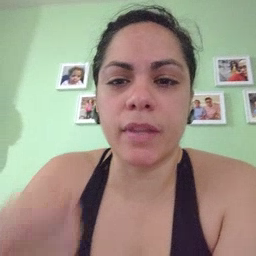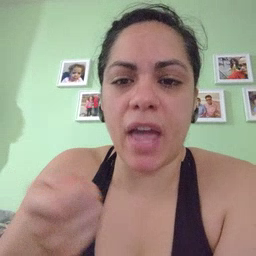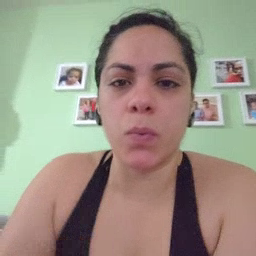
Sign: vacuum